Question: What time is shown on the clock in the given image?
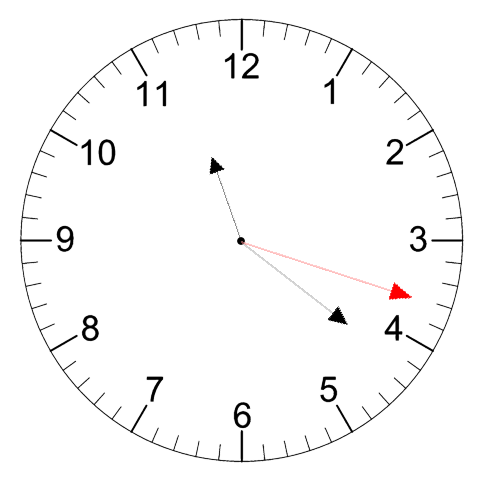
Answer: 11:21:18